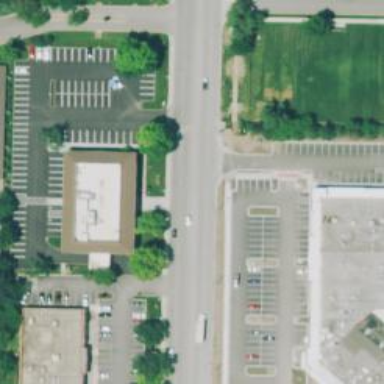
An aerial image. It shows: Solid stop line on the road marking.